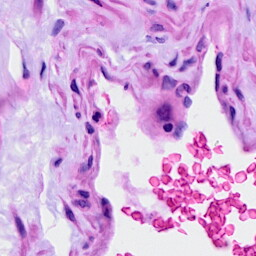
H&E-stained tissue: Ovarian